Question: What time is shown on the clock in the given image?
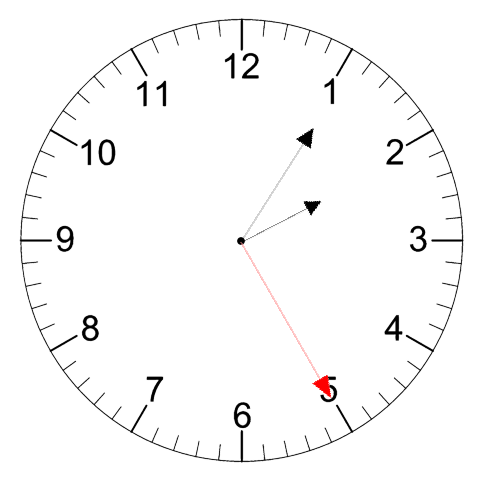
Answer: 02:05:25